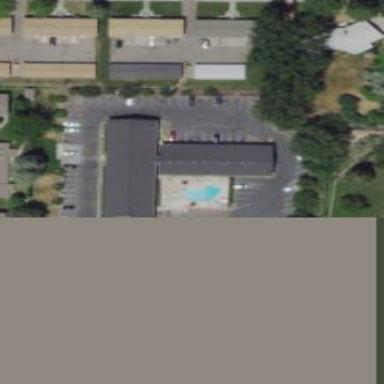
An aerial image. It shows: Motel building.